Question: I have such elements to code. There are irregular shapes which has to be coded as hyperlinks. One shape and one link. I can't code it as rectangular because of these irregular shapes.

For example:
"Doradztwo" and its irregular violet background should be clickable. The same for "Pozotale" etc.
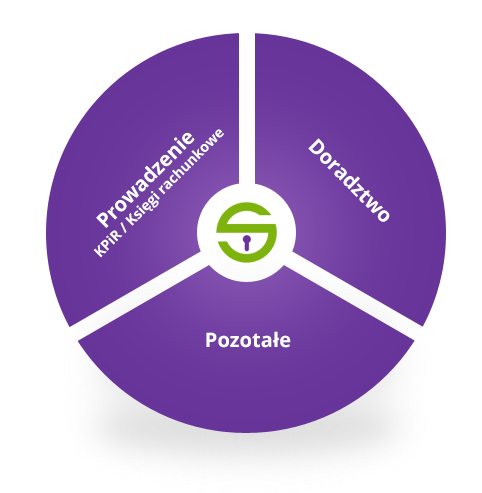
Answer: You could use a rotated pseudo element to split the circle into 3 sectors, then rotate the first and last child to 'fill' the circle:
'''
.wrap {
position: relative;
height: 200px;
width: 200px;
}
.section {
height: 50%;
width: 50%;
background: tomato;
border-radius: 0 0 100% 0;
position: absolute;
top: 55%;
left: 55%;
display: inline-block;
cursor: pointer;
text-align: right;
}
.section:before {
content: "";
position: absolute;
top: 0;
height: 100%;
width: 100%;
border-radius: inherit;
background: inherit;
left: 0;
transform: rotate(30deg);
transform-origin: -5% -5%;
}
.section:nth-of-type(1) {
transform: rotate(150deg);
transform-origin: -5% -5%;
}
.section:nth-of-type(2) {
transform: rotate(30deg);
transform-origin: -5% -5%;
}
.section:nth-of-type(3) {
transform: rotate(270deg);
transform-origin: -5% -5%;
}
.section:hover {
background: cornflowerblue;
}
.middle {
position: absolute;
height: 50px;
width: 50px;
border-radius: 50%;
background: gray;
top: 50%;
left: 50%;
transform: translate(-45%, -45%);
border:10px solid white;
}
'''
'''
<div class="wrap">
<div class="section">section 1</div>
<div class="section">section 2</div>
<div class="section">section 3</div>
<div class="middle"></div>
</div>
'''
If you want to re position or 'unrotate' the text, then you may need to adjust the css or add a span element and un rotate it in your markup accordingly (again, using child selectors appropriately).